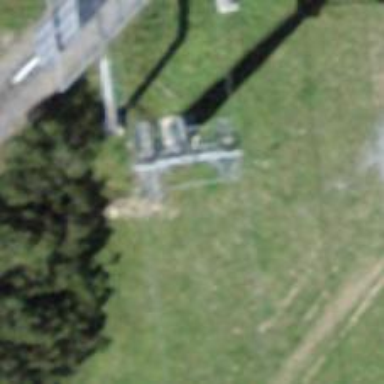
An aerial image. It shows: Pylon for aerialway.